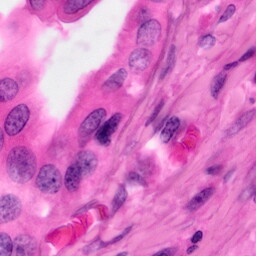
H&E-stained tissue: Pancreatic